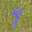
Label: 9